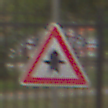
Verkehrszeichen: Vorfahrt
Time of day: MorningAfternoon
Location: Outdoor (Urban)
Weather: Overcast
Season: NotSpecified
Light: Natural